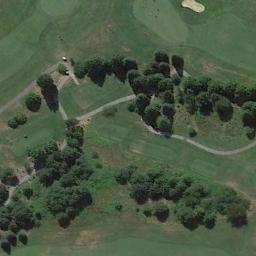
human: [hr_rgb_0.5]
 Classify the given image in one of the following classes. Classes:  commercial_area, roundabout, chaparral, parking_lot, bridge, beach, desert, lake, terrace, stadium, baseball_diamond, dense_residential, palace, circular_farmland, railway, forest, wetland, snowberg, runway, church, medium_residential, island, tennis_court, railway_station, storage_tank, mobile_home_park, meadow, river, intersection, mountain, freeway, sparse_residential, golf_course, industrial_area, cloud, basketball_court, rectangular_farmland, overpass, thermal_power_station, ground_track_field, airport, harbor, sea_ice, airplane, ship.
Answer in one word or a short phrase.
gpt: golf_course